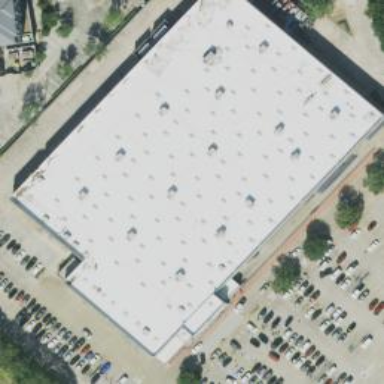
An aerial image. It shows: Wholesale shop located in warehouse.